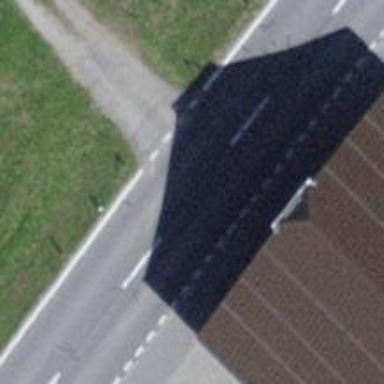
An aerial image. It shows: Secondary road with asphalt surface.